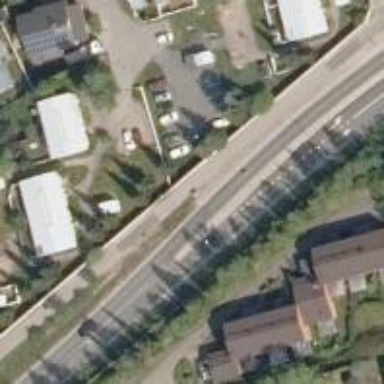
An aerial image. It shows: Asphalt cycleway.